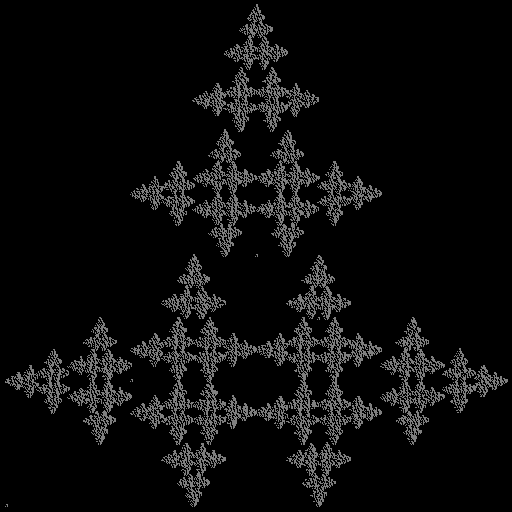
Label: crystal